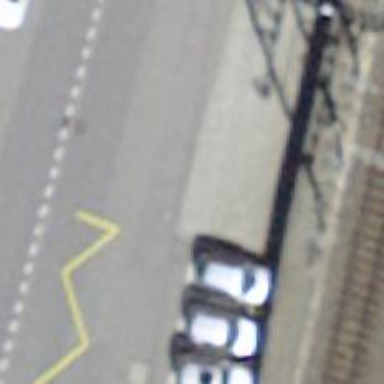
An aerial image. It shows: Platform for public transport. The platform is located by the road.